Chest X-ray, AP view. Patient: 41 years old, sex M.
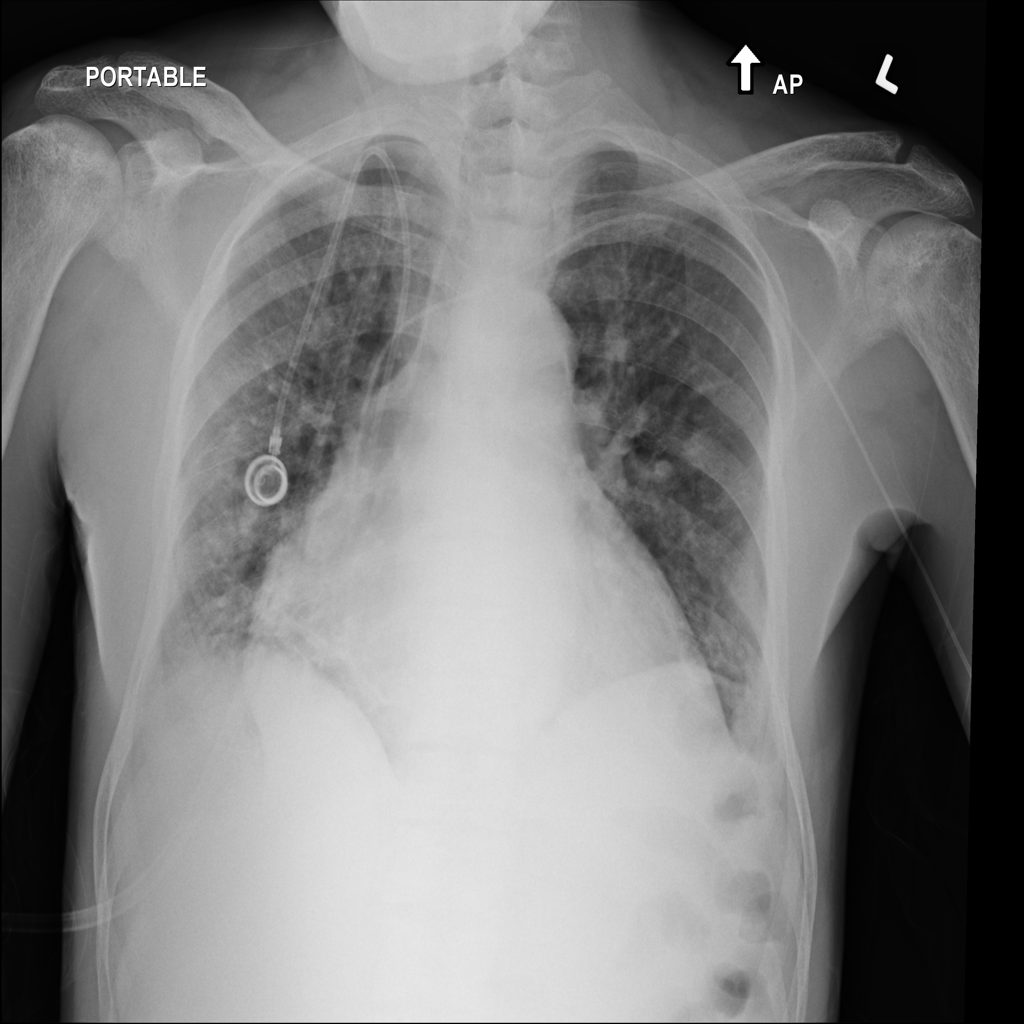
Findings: Cardiomegaly